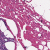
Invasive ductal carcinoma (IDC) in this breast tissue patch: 0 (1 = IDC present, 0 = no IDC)